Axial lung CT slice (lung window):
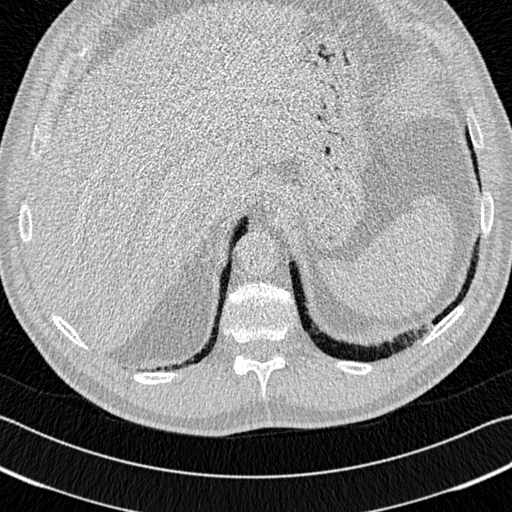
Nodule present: no